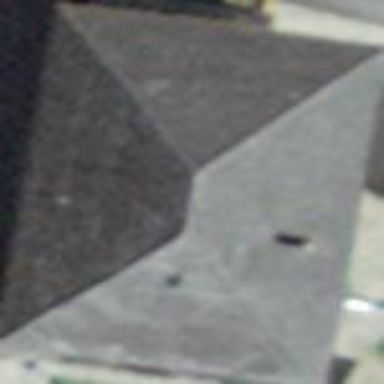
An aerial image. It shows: Building with hipped roof shape.